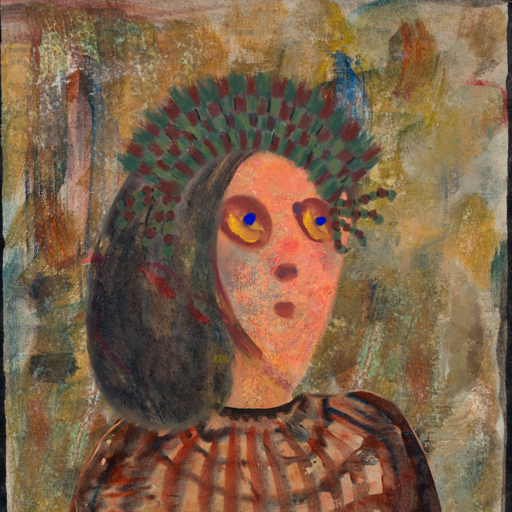
Background: Pipe, Head And Neck Side: Irani, Face Side: Mother_And_Son_Son, Bust: Orphan, Hair Side: Gypsy_Mother, Head Accessory: After_Raid_Crown, Second Necklace: Blank, Necklace: Blank, Baby: Blank